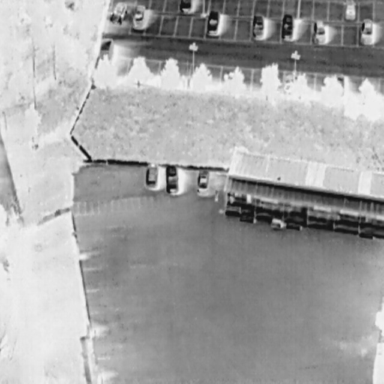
There are 13 Cars in the infrared image.